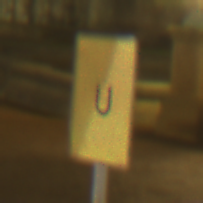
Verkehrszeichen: AnkuendigungOderFortsetzungUmleitungOhnePfeilsymbol
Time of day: Night
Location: Outdoor (Urban)
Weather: Overcast
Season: NotSpecified
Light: Artificial